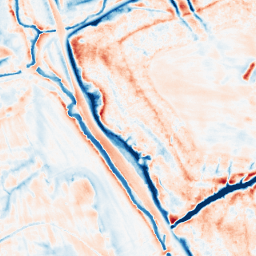
Category: classical
Decomposition family: gaussian_anisotropic
Decomposition parameters: sigma_x: 5
sigma_y: 5
Upsampling method: bilinear
Upsampling parameters: scale: 8
Upsampling scale: 8